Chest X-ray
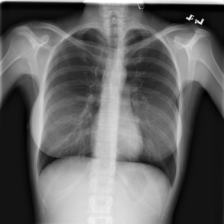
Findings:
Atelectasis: negative
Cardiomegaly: negative
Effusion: negative
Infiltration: negative
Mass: negative
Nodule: negative
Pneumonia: negative
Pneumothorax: negative
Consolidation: negative
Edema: negative
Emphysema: negative
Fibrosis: negative
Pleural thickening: negative
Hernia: negative